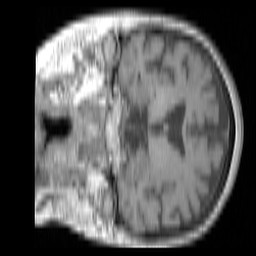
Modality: T1w
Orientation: coronal
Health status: ill
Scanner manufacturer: siemens
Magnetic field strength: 3 T
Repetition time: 0.44 s
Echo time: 0.00266 s